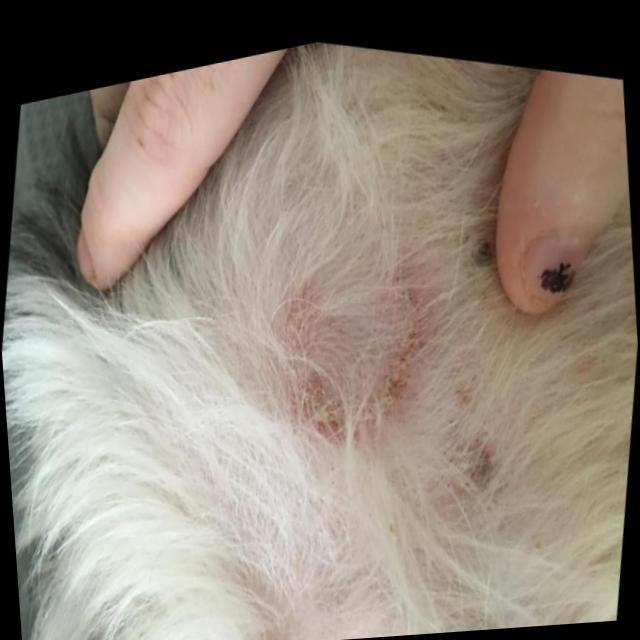
Canine ringworm (Dermatophytosis) — fungal infection caused by Microsporum or Trichophyton. Presents with circular alopecia, scaling, crusting, and broken hairs.